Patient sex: M
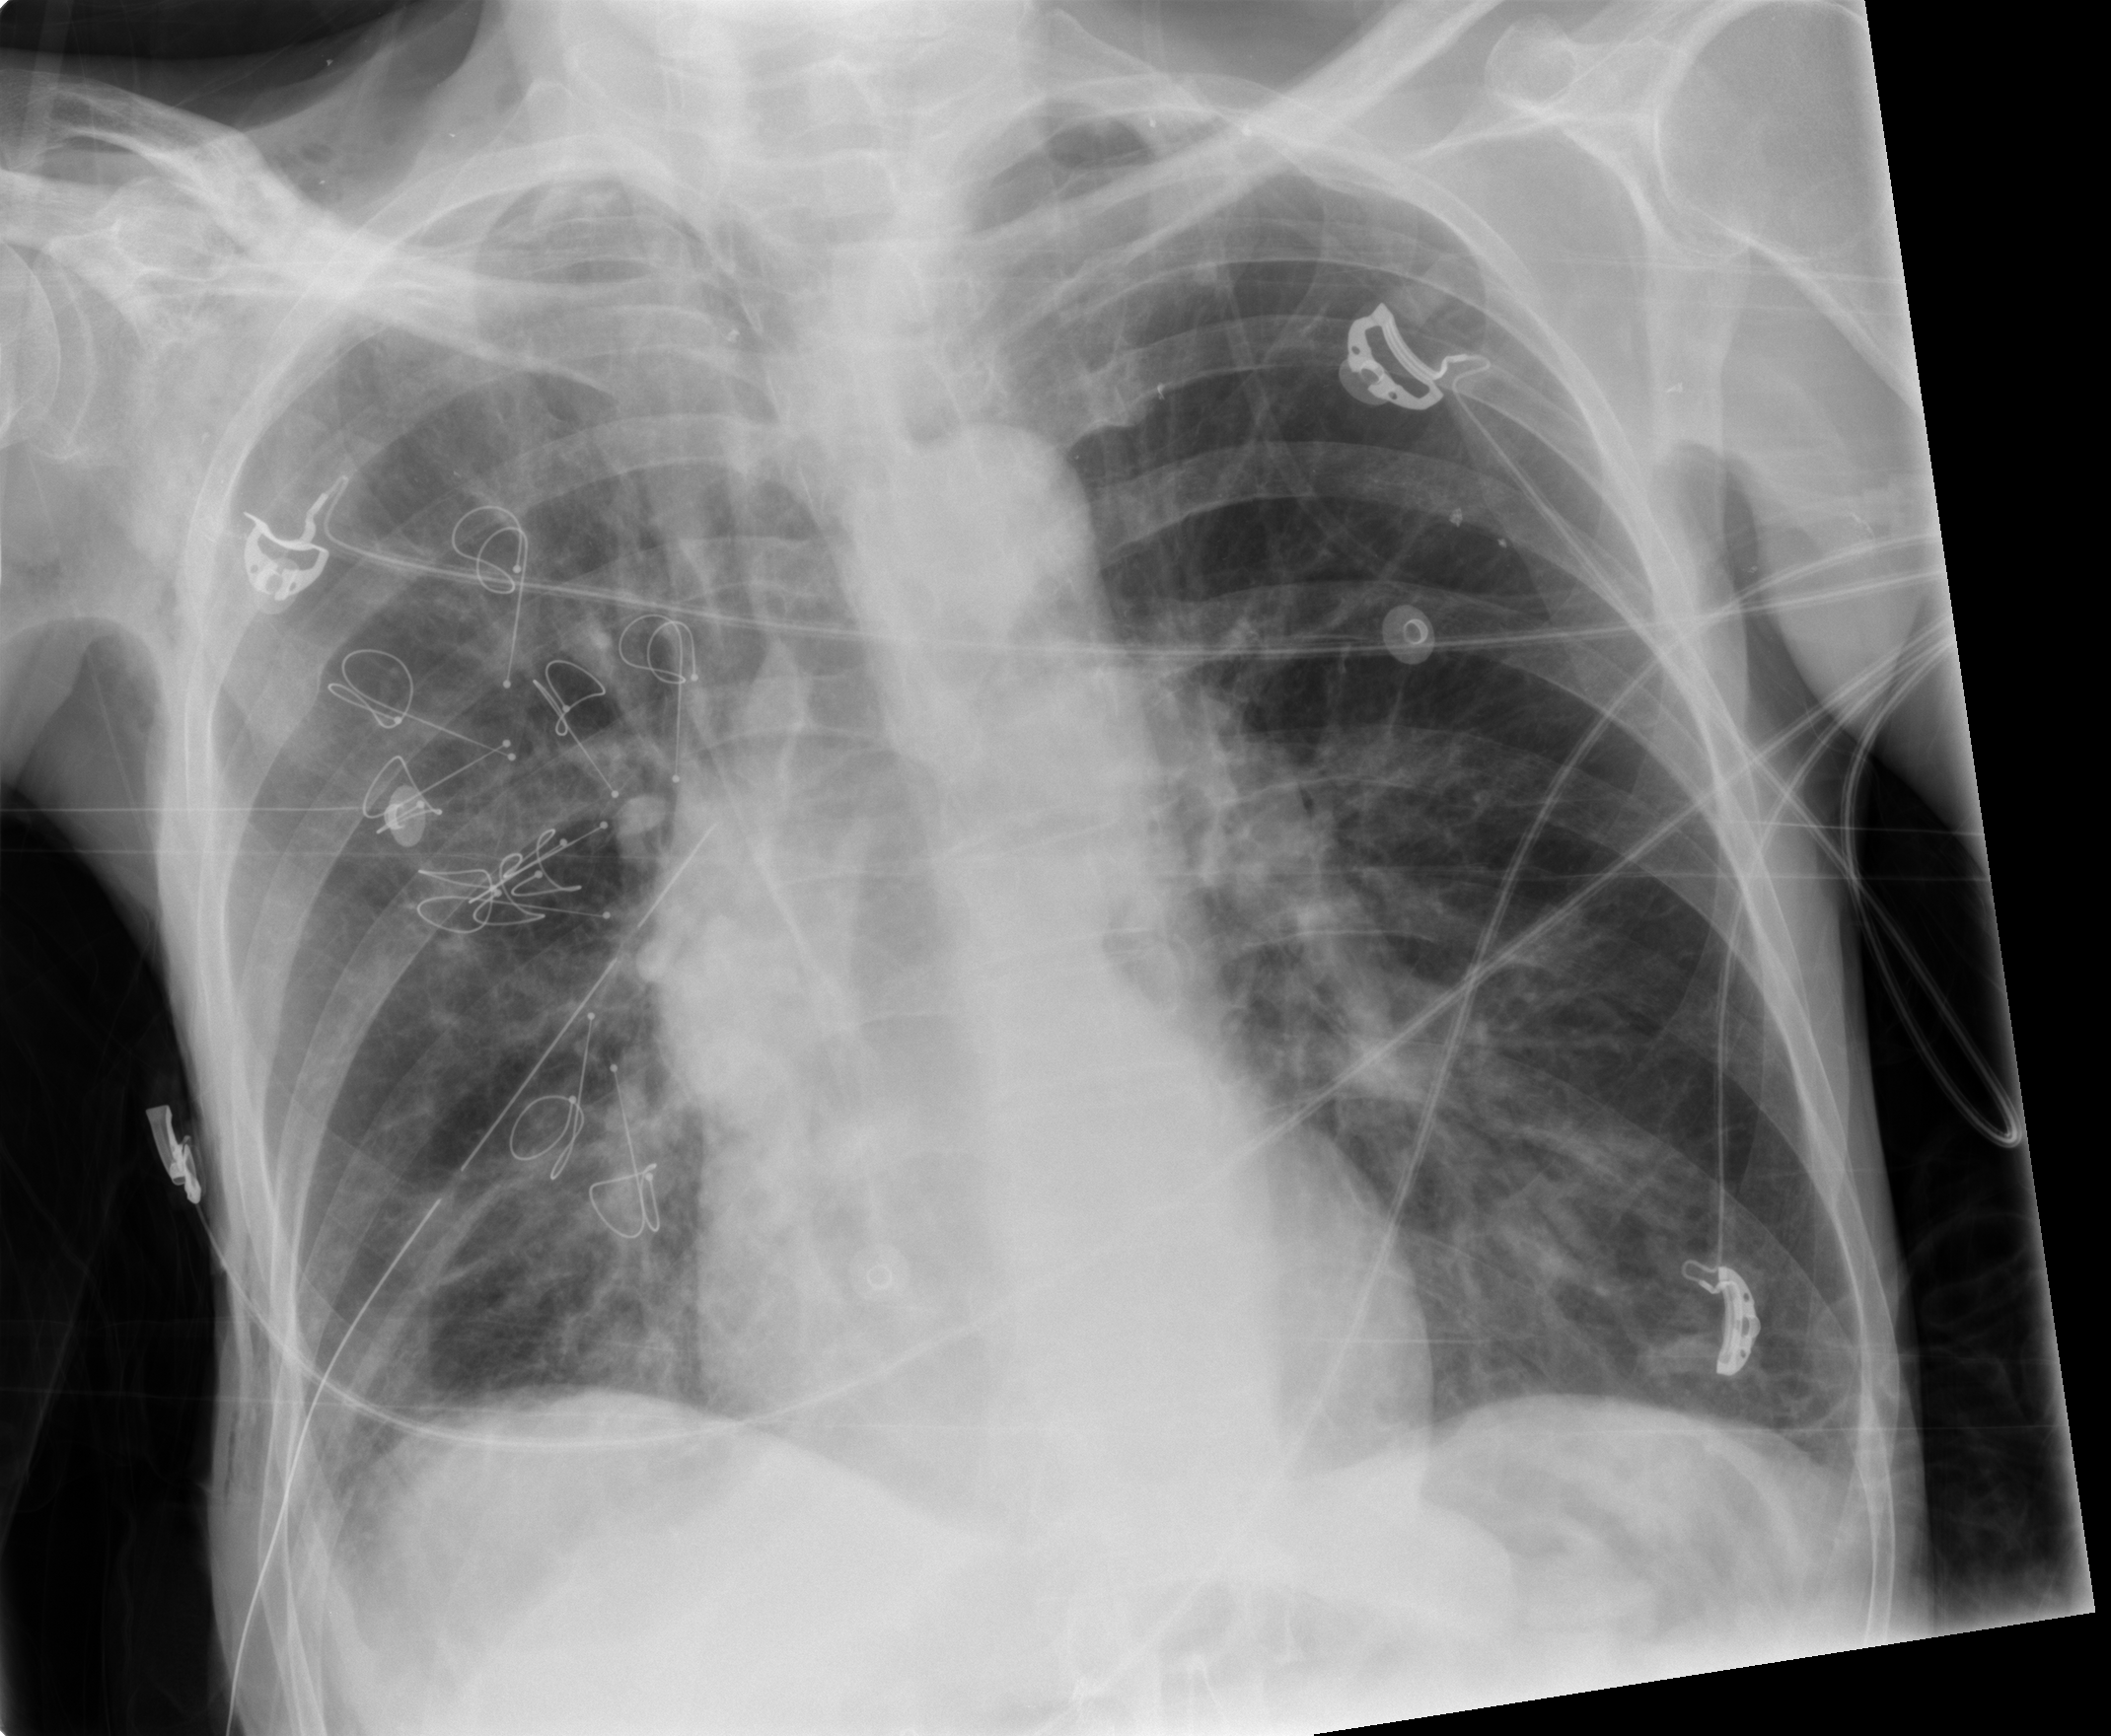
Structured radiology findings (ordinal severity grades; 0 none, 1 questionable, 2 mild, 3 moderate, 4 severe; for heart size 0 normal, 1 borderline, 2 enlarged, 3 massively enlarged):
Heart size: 0
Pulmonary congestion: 0
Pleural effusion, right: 0
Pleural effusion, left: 0
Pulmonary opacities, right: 0
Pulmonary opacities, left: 0
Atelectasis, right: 2
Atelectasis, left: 2